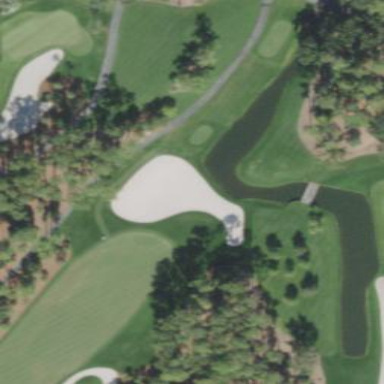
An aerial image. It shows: Water hazard in golf course. The hazard is natural water feature.